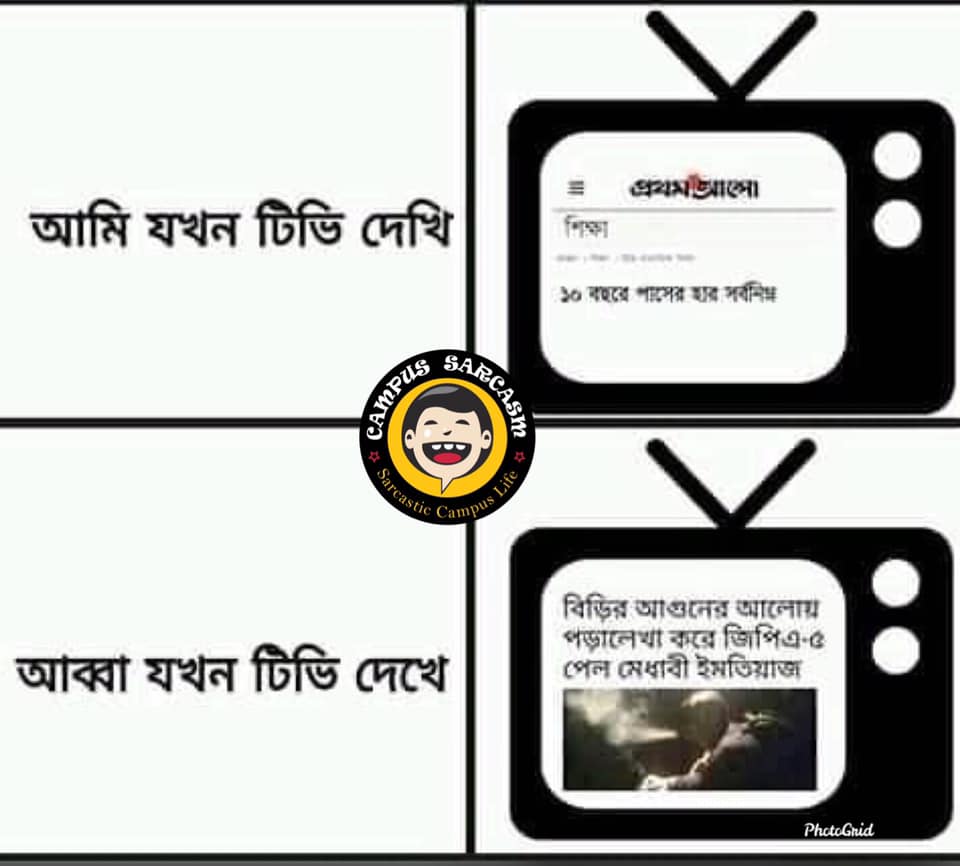
Caption: আমি যখন টিভি দেখি    প্রথম আলো   শিক্ষা   ১০ বছরে পাসের হার সর্বনিম্ম       আব্বা যখন টিভি দেখে     বিড়ির আগুনের আলোয় পড়ালেখা করে জিপিএ-৫ পেল মেধাবী ইমতিয়াজ
Label: non-hate